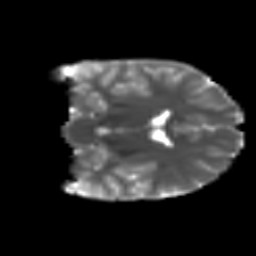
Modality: T2w
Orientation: coronal
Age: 11
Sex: female
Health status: ill
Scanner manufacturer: ge
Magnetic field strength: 3 T
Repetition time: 6.752 s
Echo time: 0.079 s